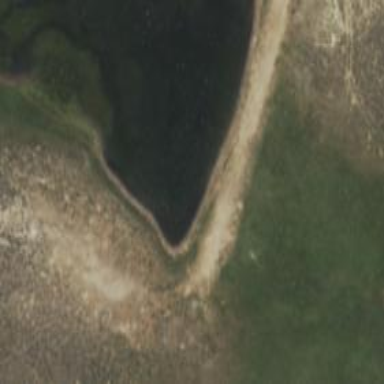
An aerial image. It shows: Reservoir area.